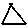
Label: triangle